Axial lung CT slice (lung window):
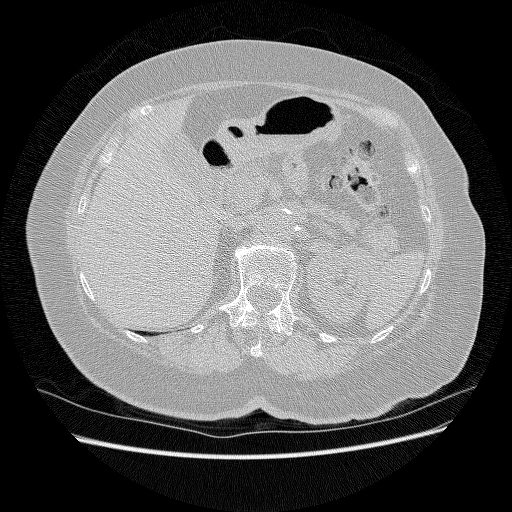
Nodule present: no